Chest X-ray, PA view. Patient: 26 years old, sex M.
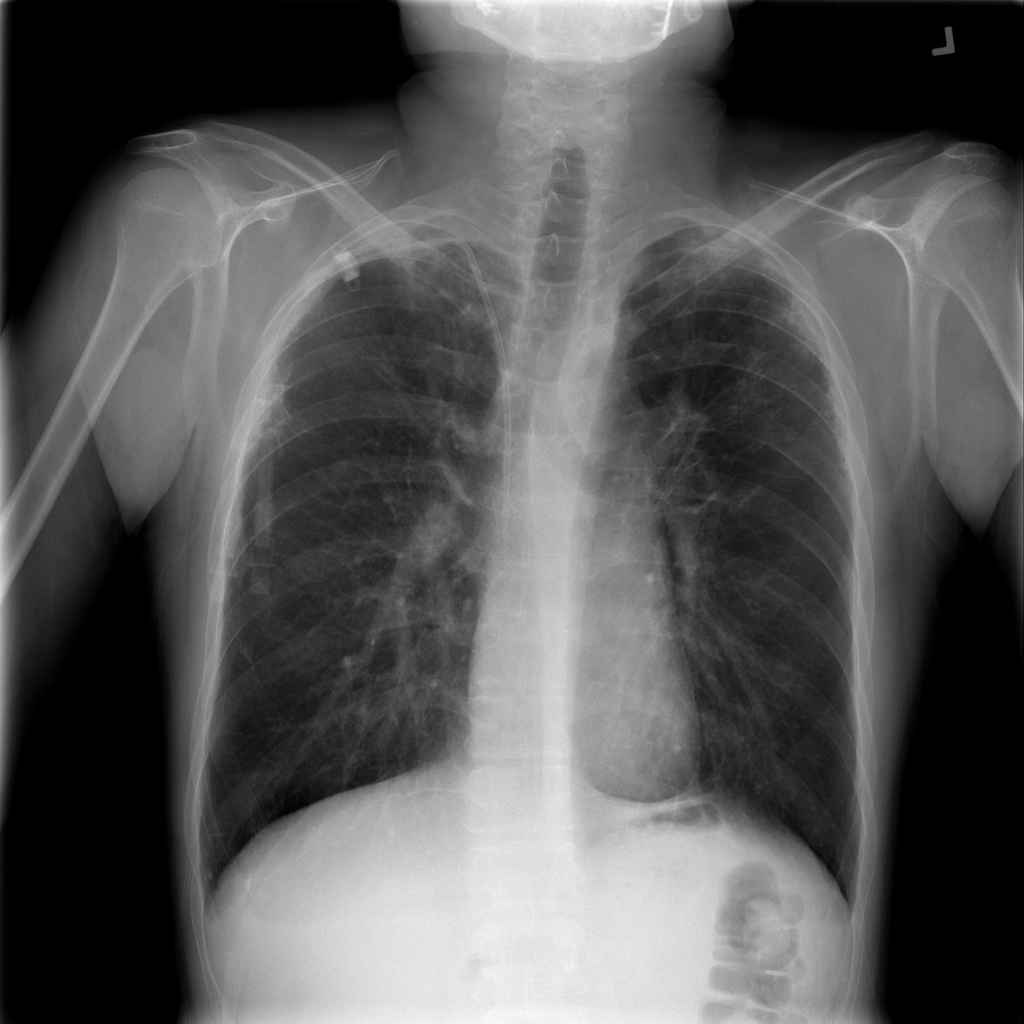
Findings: No Finding